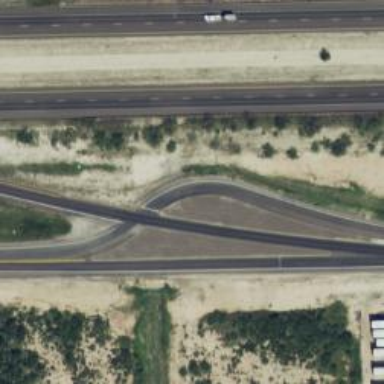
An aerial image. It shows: Tertiary road with frontage road along it.